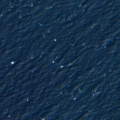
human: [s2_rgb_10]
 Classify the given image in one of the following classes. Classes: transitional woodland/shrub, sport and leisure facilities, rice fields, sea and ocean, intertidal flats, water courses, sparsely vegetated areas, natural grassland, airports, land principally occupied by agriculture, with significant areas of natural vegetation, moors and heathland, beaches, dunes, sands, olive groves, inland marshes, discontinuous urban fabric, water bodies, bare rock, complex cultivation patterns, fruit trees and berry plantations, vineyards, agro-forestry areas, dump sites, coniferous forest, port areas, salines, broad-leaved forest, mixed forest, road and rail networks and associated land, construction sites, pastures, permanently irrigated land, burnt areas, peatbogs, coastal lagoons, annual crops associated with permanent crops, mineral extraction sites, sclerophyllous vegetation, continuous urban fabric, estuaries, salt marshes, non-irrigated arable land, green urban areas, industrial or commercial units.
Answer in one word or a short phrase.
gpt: sea and ocean